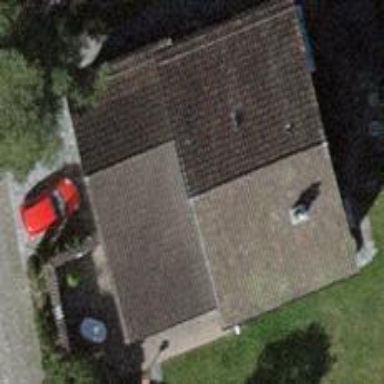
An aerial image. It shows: Building with pitched roof.